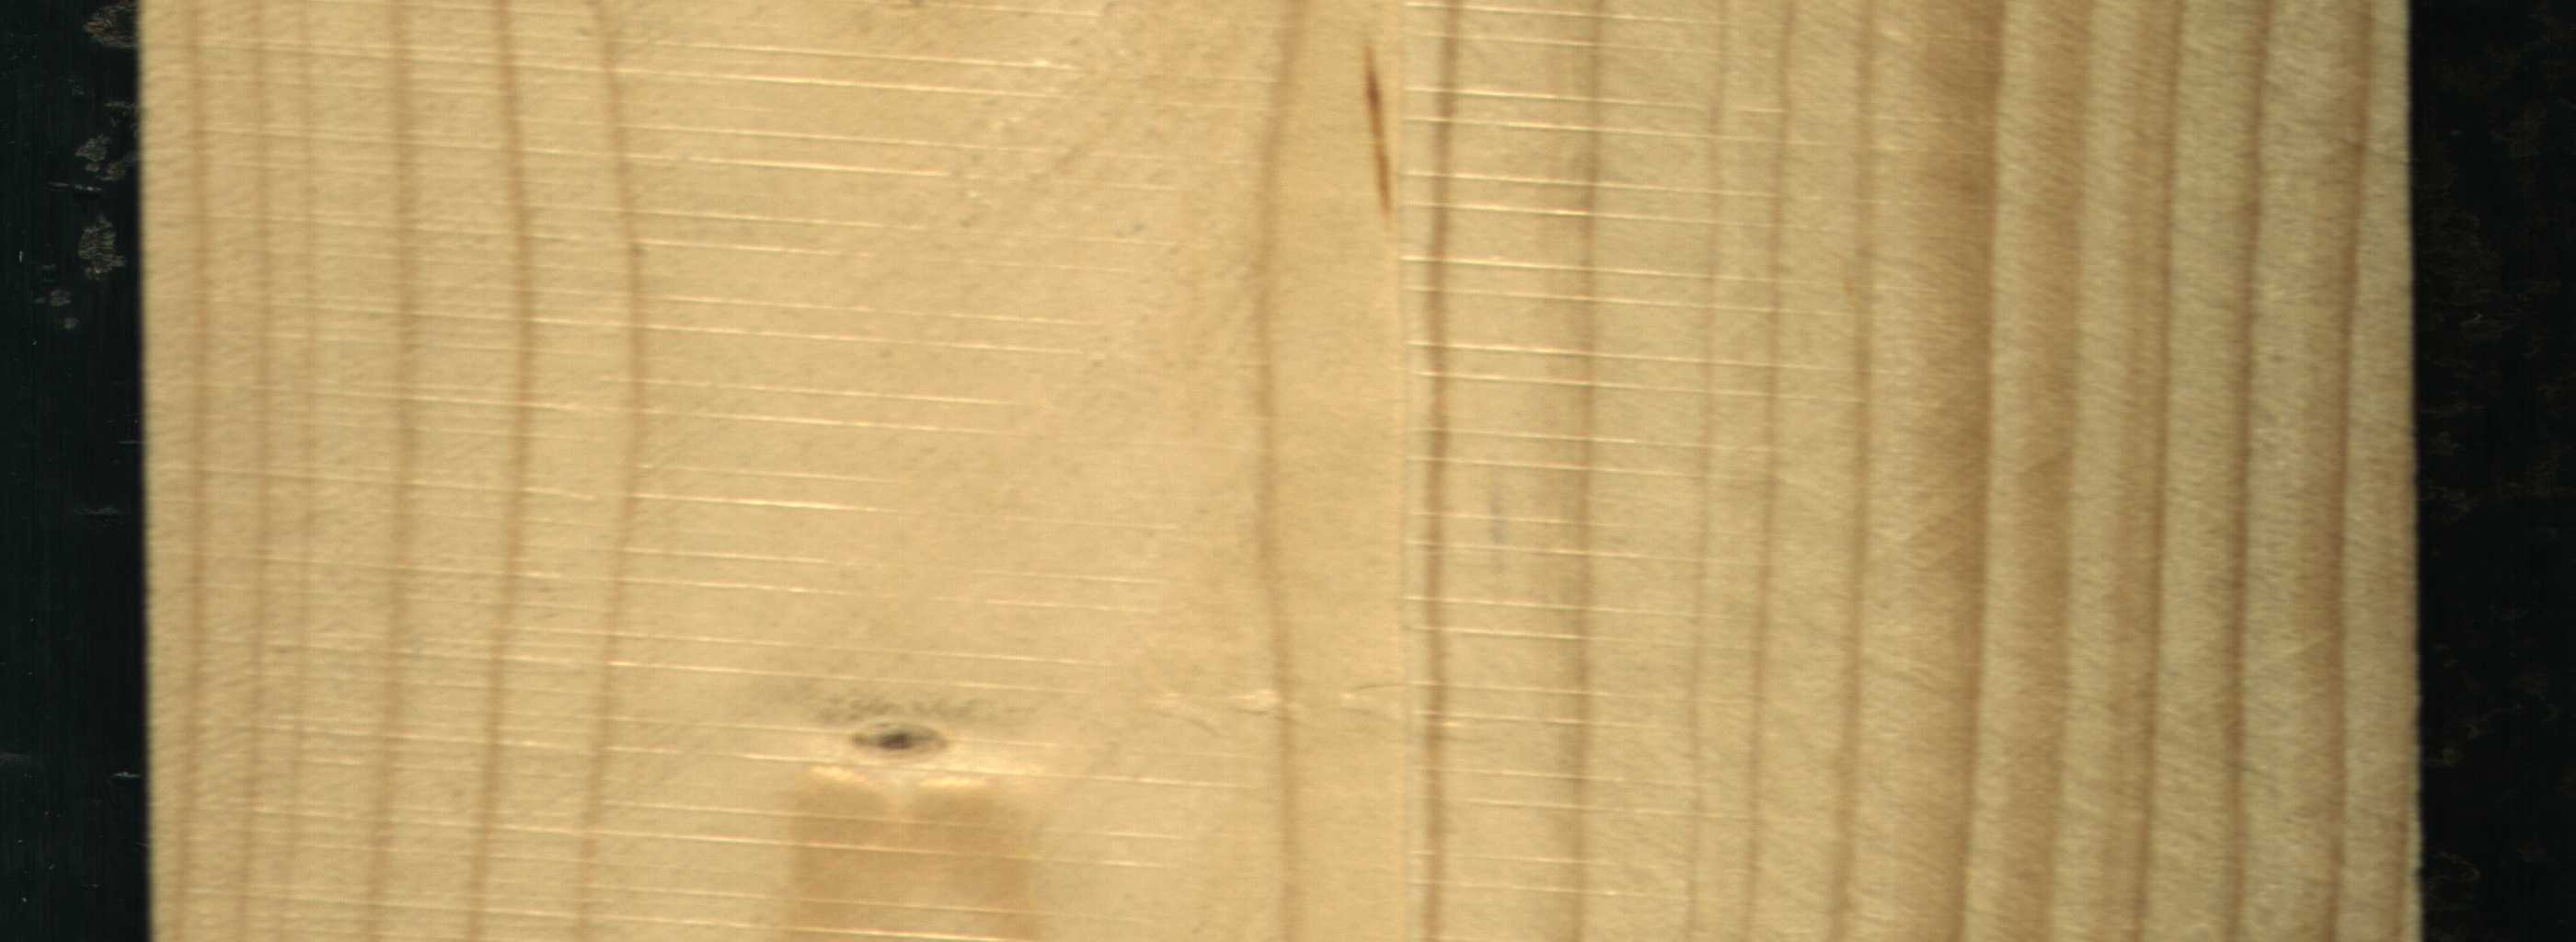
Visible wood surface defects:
resin
Live_Knot